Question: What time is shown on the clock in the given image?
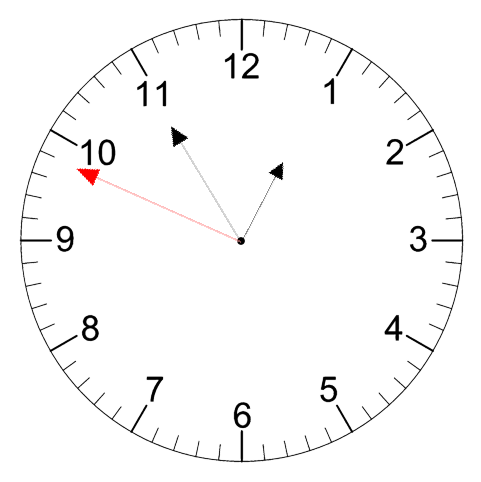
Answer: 12:54:49